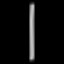
Label: line